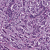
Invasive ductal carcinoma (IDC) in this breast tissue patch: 1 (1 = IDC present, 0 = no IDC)